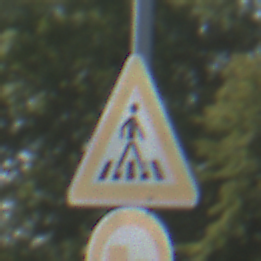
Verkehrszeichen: FussgaengerueberwegLinks
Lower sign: UeberholverbotKraftfahrzeuge
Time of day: Midday
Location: Outdoor (Nature)
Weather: Clear
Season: NotSpecified
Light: Natural